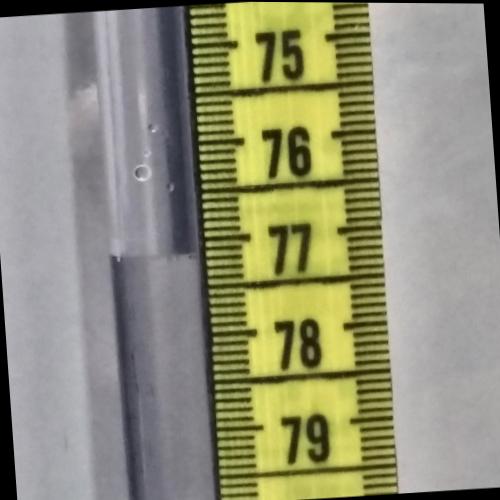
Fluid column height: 77.2 cm